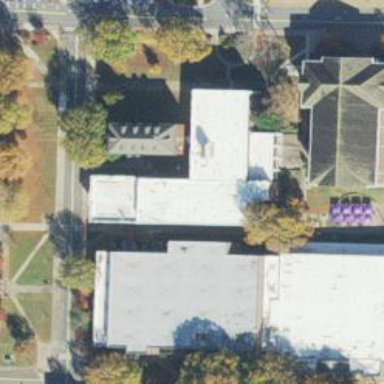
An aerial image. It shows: View of university building.